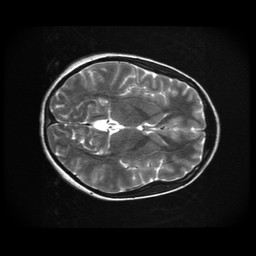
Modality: T2w
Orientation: axial
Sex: female
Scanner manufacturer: ge
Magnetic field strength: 3 T
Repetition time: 5 s
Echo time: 0.1012 s